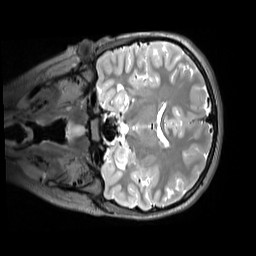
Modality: T2w
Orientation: coronal
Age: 12
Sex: female
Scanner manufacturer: siemens
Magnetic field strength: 3 T
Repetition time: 3.2 s
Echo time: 0.408 s